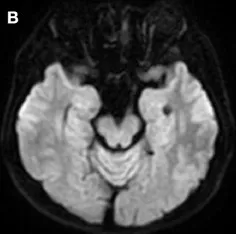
Axial T1 contrast-enhanced MRI (44 days after headache) and DWI (30 days after headache) through the point at which the oculomotor nerve emerges from the midbrain in this patient with left oculomotor ophthalmoplegic migraine. (A-C) Acute phase. In (B,C), a signal was demonstrated at the midbrain of the left-sided third cranial nerve on DWI and ADC.
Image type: radiology (mri)